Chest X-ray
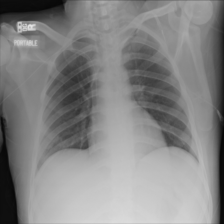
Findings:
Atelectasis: negative
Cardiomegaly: negative
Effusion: negative
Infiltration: negative
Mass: negative
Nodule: negative
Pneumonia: negative
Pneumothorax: negative
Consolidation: negative
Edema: negative
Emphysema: negative
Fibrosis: negative
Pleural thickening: negative
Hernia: negative